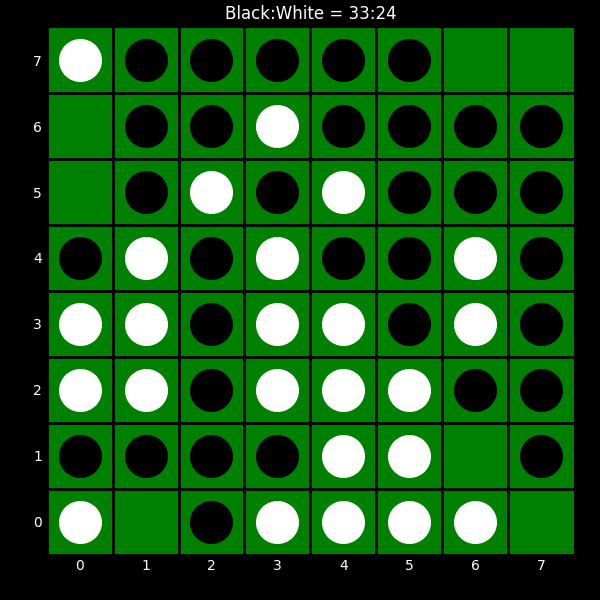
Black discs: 33
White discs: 24